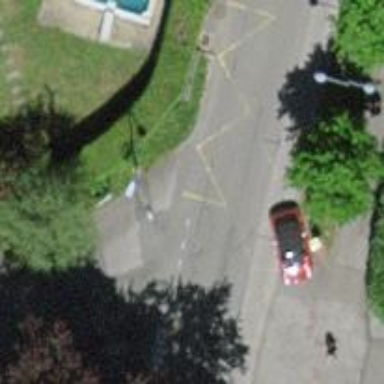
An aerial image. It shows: Bus stop along the road.